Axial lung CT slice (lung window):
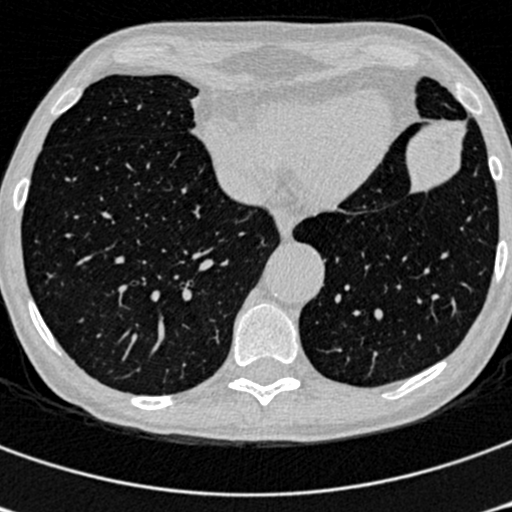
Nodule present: no